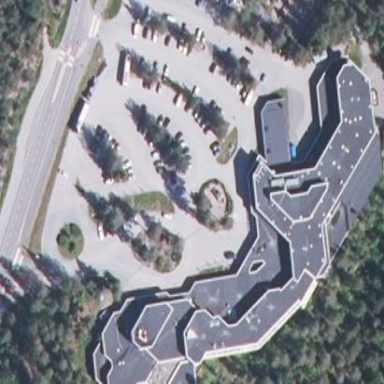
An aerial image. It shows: Hotel building.